Interaction volume radius: 5 \u00c5
Interaction volume height: 20 \u00c5
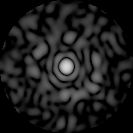
Disorder parameter: 0.8373